Question: I have two 'input's, first is 'type="text"' and second one is 'type="submit"'. I'm trying to show the button one inside first 'input'.
'''
.inputs {
width: 245px;
padding: 15px 25px;
font-family: "HelveticaNeue-Light", "Helvetica Neue Light", "Helvetica Neue", Helvetica, Arial, "Lucida Grande", sans-serif;
font-weight: 400;
font-size: 14px;
color: #9D9E9E;
text-shadow: 1px 1px 0 rgba(256, 256, 256, 1.0);
background: #FFF;
border: 1px solid #FFF;
border-radius: 5px;
box-shadow: inset 0 1px 3px rgba(0, 0, 0, 0.50);
-moz-box-shadow: inset 0 1px 3px rgba(0, 0, 0, 0.50);
-webkit-box-shadow: inset 0 1px 3px rgba(0, 0, 0, 0.50);
}
'''
'''
<form>
<input type="email" class="inputs" placeholder="Enter your e-mail" name="email" required="required" />
<input type="submit" value="subscribe" id="subbutton" />
</form>
'''
This is what I want to create

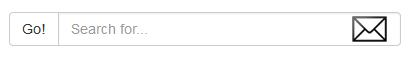
Answer: You could achieve this by positioning the icon and the button 'absolute'ly and giving them appropriate styles.

'''
form {
display: inline-block;
padding: 0;
margin: 0;
position: relative;
}
.inputs {
width: 245px;
padding: 15px 82px 15px 50px;
font-family: "HelveticaNeue-Light", "Helvetica Neue Light", "Helvetica Neue", Helvetica, Arial, "Lucida Grande", sans-serif;
font-weight: 400;
font-size: 14px;
color: #9D9E9E;
text-shadow: 1px 1px 0 rgba(256, 256, 256, 1.0);
background: #FFF;
border: 1px solid #FFF;
border-radius: 5px;
box-shadow: inset 0 1px 3px rgba(0, 0, 0, 0.50);
}
#subbutton {
position: absolute;
background:#EEE;
border:none;
font-size:1em;
color: #3C3B39;
right: 0;
bottom: 2px;
width: auto;
font-size: 13px;
height: calc(100% - 4px);
box-sizing: border-box;
border-top-right-radius: 5px;
border-bottom-right-radius: 5px;
cursor: pointer;
box-shadow: inset 0 1px 3px rgba(0, 0, 0, 0.50);
}
#subbutton:hover {
background: #C4C4C4;
}
input:focus {
outline: 0;
}
#subbutton::-moz-focus-inner {
border: 0;
}
#envelope {
position: absolute;
width: 50px;
height: 100%;
line-height: 50px;
text-align: center;
font-size: 40px;
background: url(http://3.bp.blogspot.com/-LjFGCzX54lw/VMP2MYfNh2I/AAAAAAAAAF4/5lfFXmCwIjk/s1600/Screenshot_1.png) no-repeat;
background-position: 5px 10px;
}
'''
'''
<link rel="stylesheet" href="//maxcdn.bootstrapcdn.com/font-awesome/4.3.0/css/font-awesome.min.css">
<form>
<div id="envelope"></div>
<input type="email" class="inputs" placeholder="Enter your e-mail" name="email" required="required" />
<input type="submit" value="Subscribe" id="subbutton" />
</form>
'''